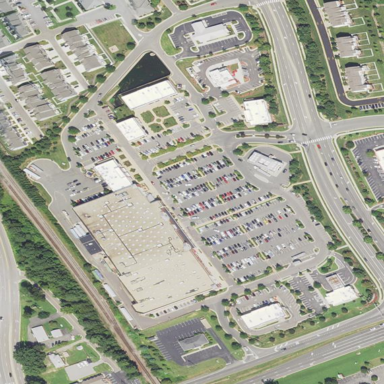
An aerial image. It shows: Retail area.